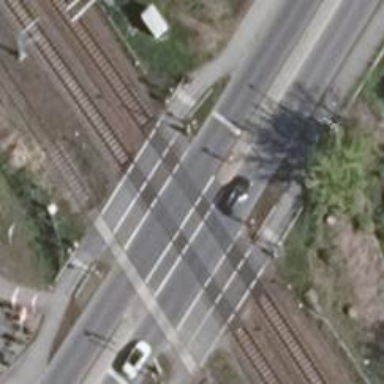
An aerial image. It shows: Level crossing with both lights and saltire in place.